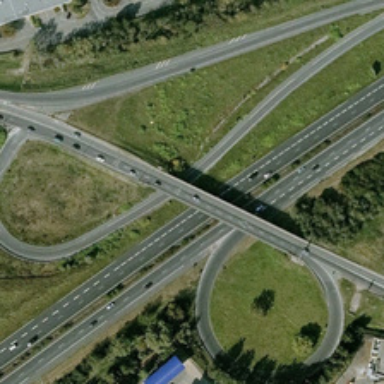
Many green trees are near a viaduct with some cars .